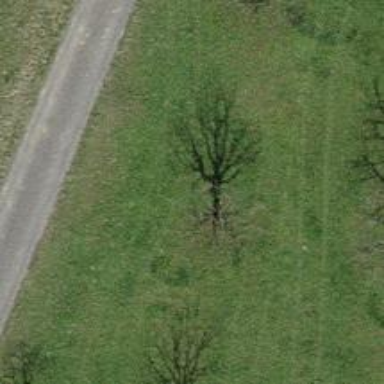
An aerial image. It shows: Broadleaved tree with lush leaves.